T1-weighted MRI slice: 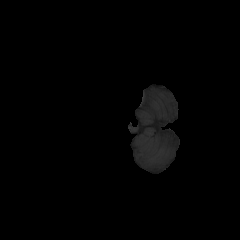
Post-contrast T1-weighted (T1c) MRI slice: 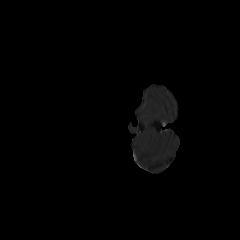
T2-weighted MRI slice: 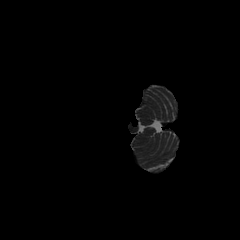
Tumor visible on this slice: no